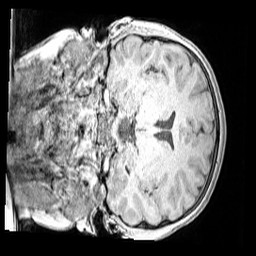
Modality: MP2RAGE
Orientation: coronal
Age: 10
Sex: male
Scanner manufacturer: siemens
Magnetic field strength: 3 T
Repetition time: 4 s
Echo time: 0.00299 s